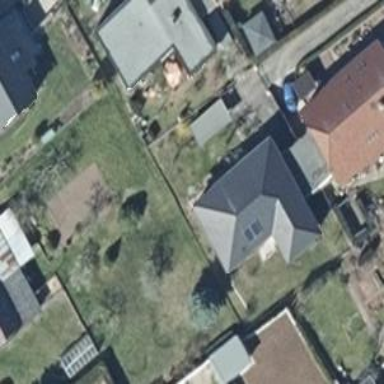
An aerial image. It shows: Simple house.